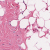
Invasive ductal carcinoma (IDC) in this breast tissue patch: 0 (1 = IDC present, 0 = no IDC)